Question: I'm trying to view the disassembly of my code as explained in the article below:
<URL>
But I can't seem to find the disassmebly option:

Any help on this issue would be most appreciated.
Additional Notes: It is a win32 debug project in C++.
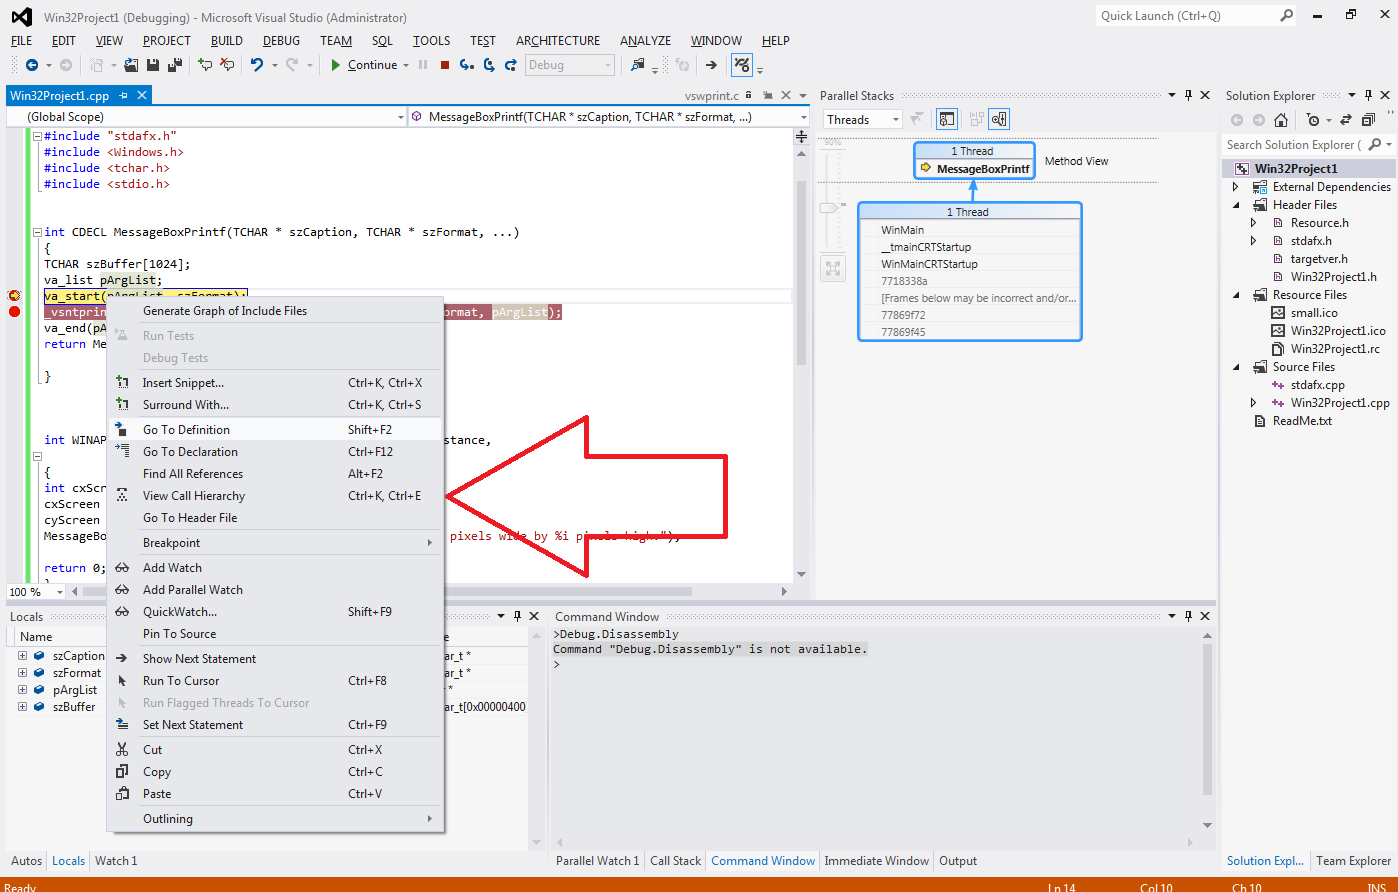
Answer: I use MS Visual Studio 2012 and I see option "Go to disassembly" when debugging code. I suppose that such features can depend on Visual Studio edition. So see your version and refer to <URL>
Also, maybe some options of IDE switch this option, see <URL>